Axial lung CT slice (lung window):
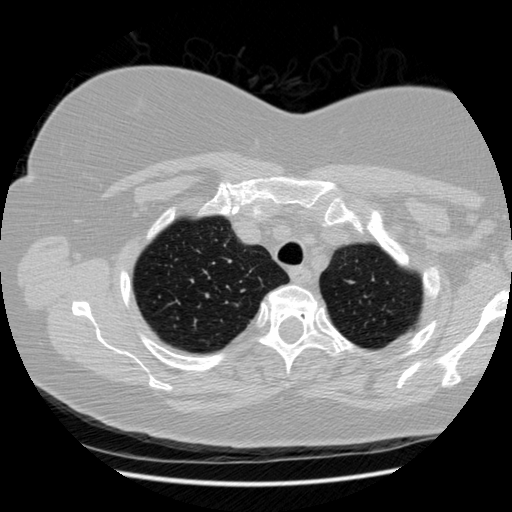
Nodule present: no